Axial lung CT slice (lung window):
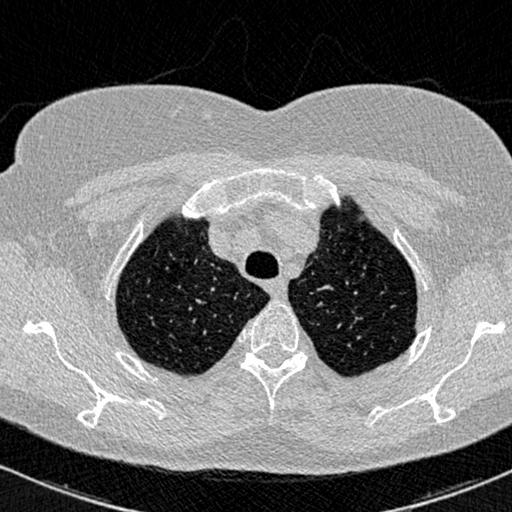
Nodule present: no